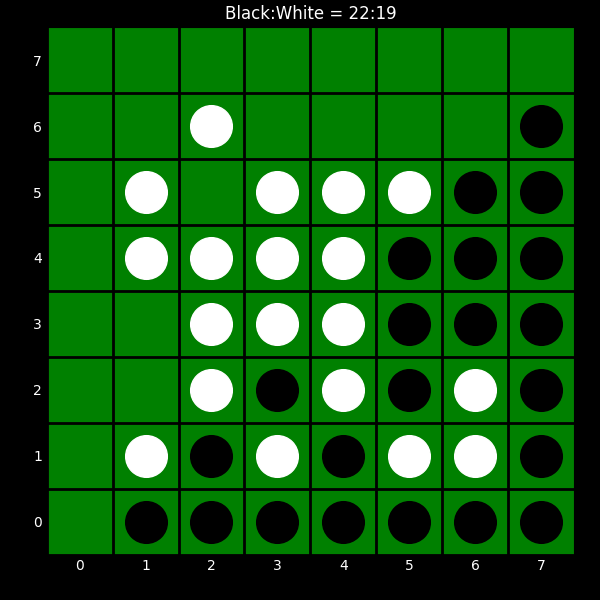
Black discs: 22
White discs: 19